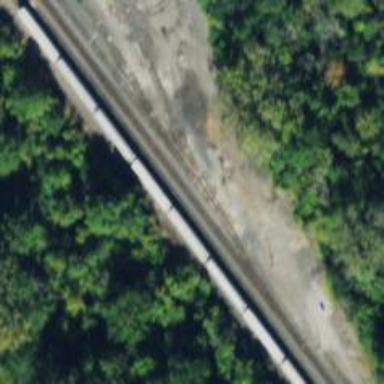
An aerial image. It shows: Railway spur service.